Question: That's it, really. I have a DetailsView and a button on my ASP.NET page, and the button always appears beneath the DetailsView. Using floating DIVs breaks things in other ways, so is there any method to suppress the line break after the DetailsView, and have it display inline with the button?
I've tried applying 'Display:Inline' CSS to the DetailsView, but it didn't work.
EDIT - CODE ADDED BELOW
'''
<asp:DetailsView ID="dvPremisesYardName" runat="server" datasourceid="SQLGeneralDetails" DefaultMode="Edit" AutoGenerateRows="False" FieldHeaderStyle-CssClass="fieldtitleyardname"
GridLines="None" onchange="hideControl('imgGeneralDetailsTick');" >
<Fields>
<asp:TemplateField HeaderText="Yard Name">
<EditItemTemplate>
<asp:DropDownList ID="ddlPremisesYardName" runat="server" DataSourceID="SQLPremisesLookup" DataTextField="PremisesYardName" DataValueField="PremisesID" AutoPostBack="True"
SelectedValue='<%# Bind("AdmissionPremisesID")%>' AppendDataBoundItems="True" >
<asp:ListItem Text="Unknown" Value="" />
</asp:DropDownList>
</EditItemTemplate>
</asp:TemplateField>
</Fields>
</asp:DetailsView>
<asp:Button ID="btnPremisesAdd" runat="server" Text="Add New Premises" />
<asp:Button ID="btnPremisesEdit" runat="server" Text="Edit" />
'''

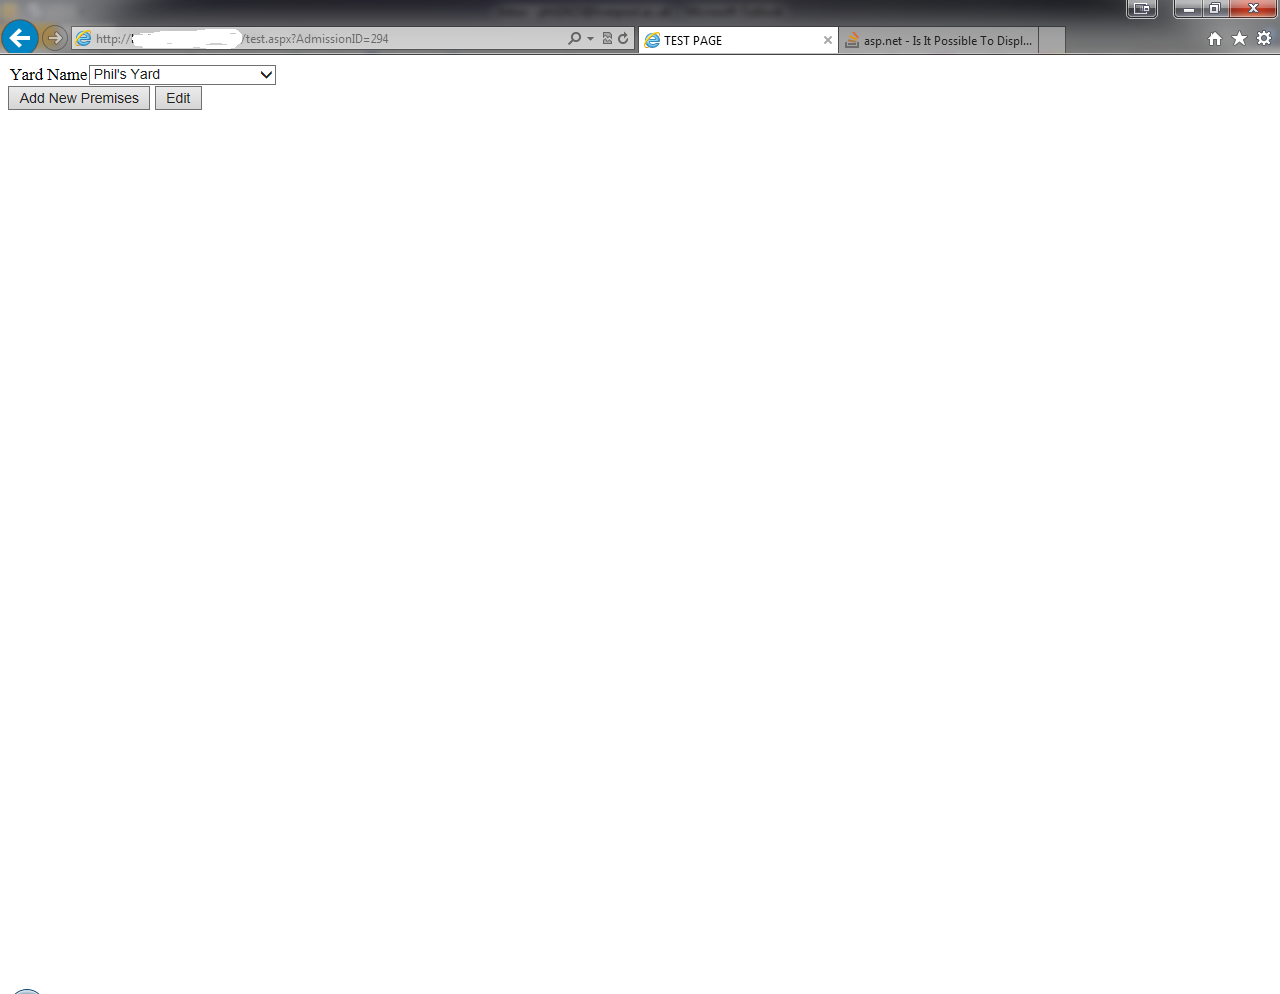
Answer: As you stated, . The easiest way will be to use table.
Although we do not like to use table for page layout, I cannot think of other solution.
'''
<table>
<tr>
<td><asp:DetailsView .../></td>
<td><asp:Button.../></td>
<td><asp:Button.../></td>
</tr>
</table>
'''